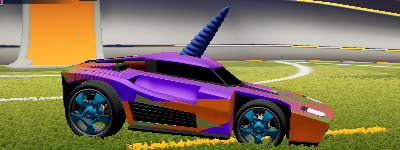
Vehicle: breakout